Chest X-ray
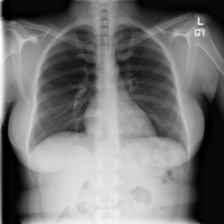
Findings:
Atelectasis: negative
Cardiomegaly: negative
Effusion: negative
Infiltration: negative
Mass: negative
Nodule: negative
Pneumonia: negative
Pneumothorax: negative
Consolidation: negative
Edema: negative
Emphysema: negative
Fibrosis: negative
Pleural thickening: negative
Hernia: negative